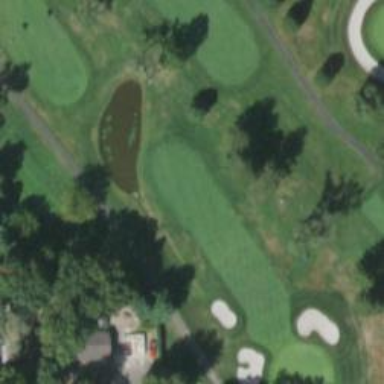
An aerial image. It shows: View of golf hole.